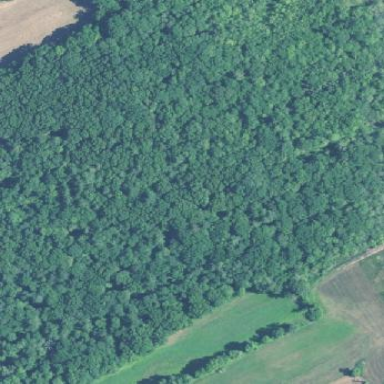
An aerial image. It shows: Mixed leaf woodland.